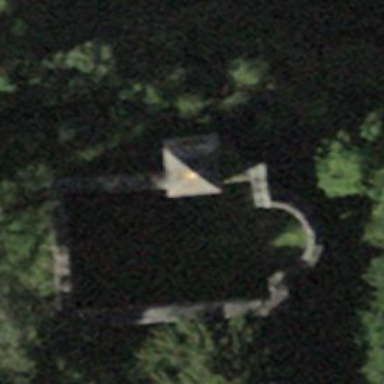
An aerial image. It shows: Historic church building.